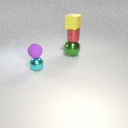
small red metal cylinder below small yellow rubber cube